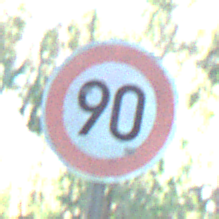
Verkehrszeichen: Geschwindigkeit90
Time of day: MorningAfternoon
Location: Outdoor (Nature)
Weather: Clear
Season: NotSpecified
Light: Natural